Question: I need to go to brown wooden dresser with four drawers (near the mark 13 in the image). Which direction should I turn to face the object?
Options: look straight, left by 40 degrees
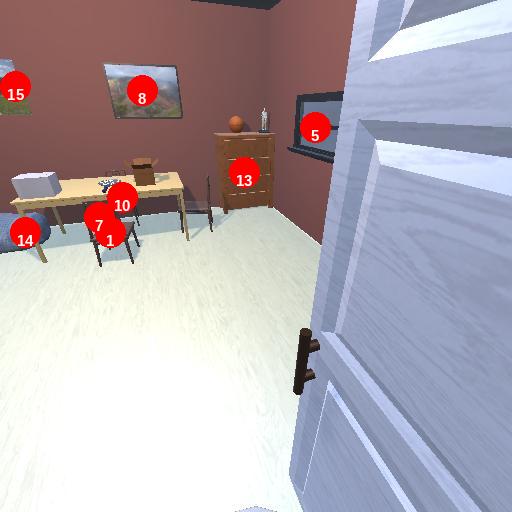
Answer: look straight